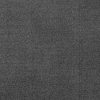
Atmospheric dust classification: dusty